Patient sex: F
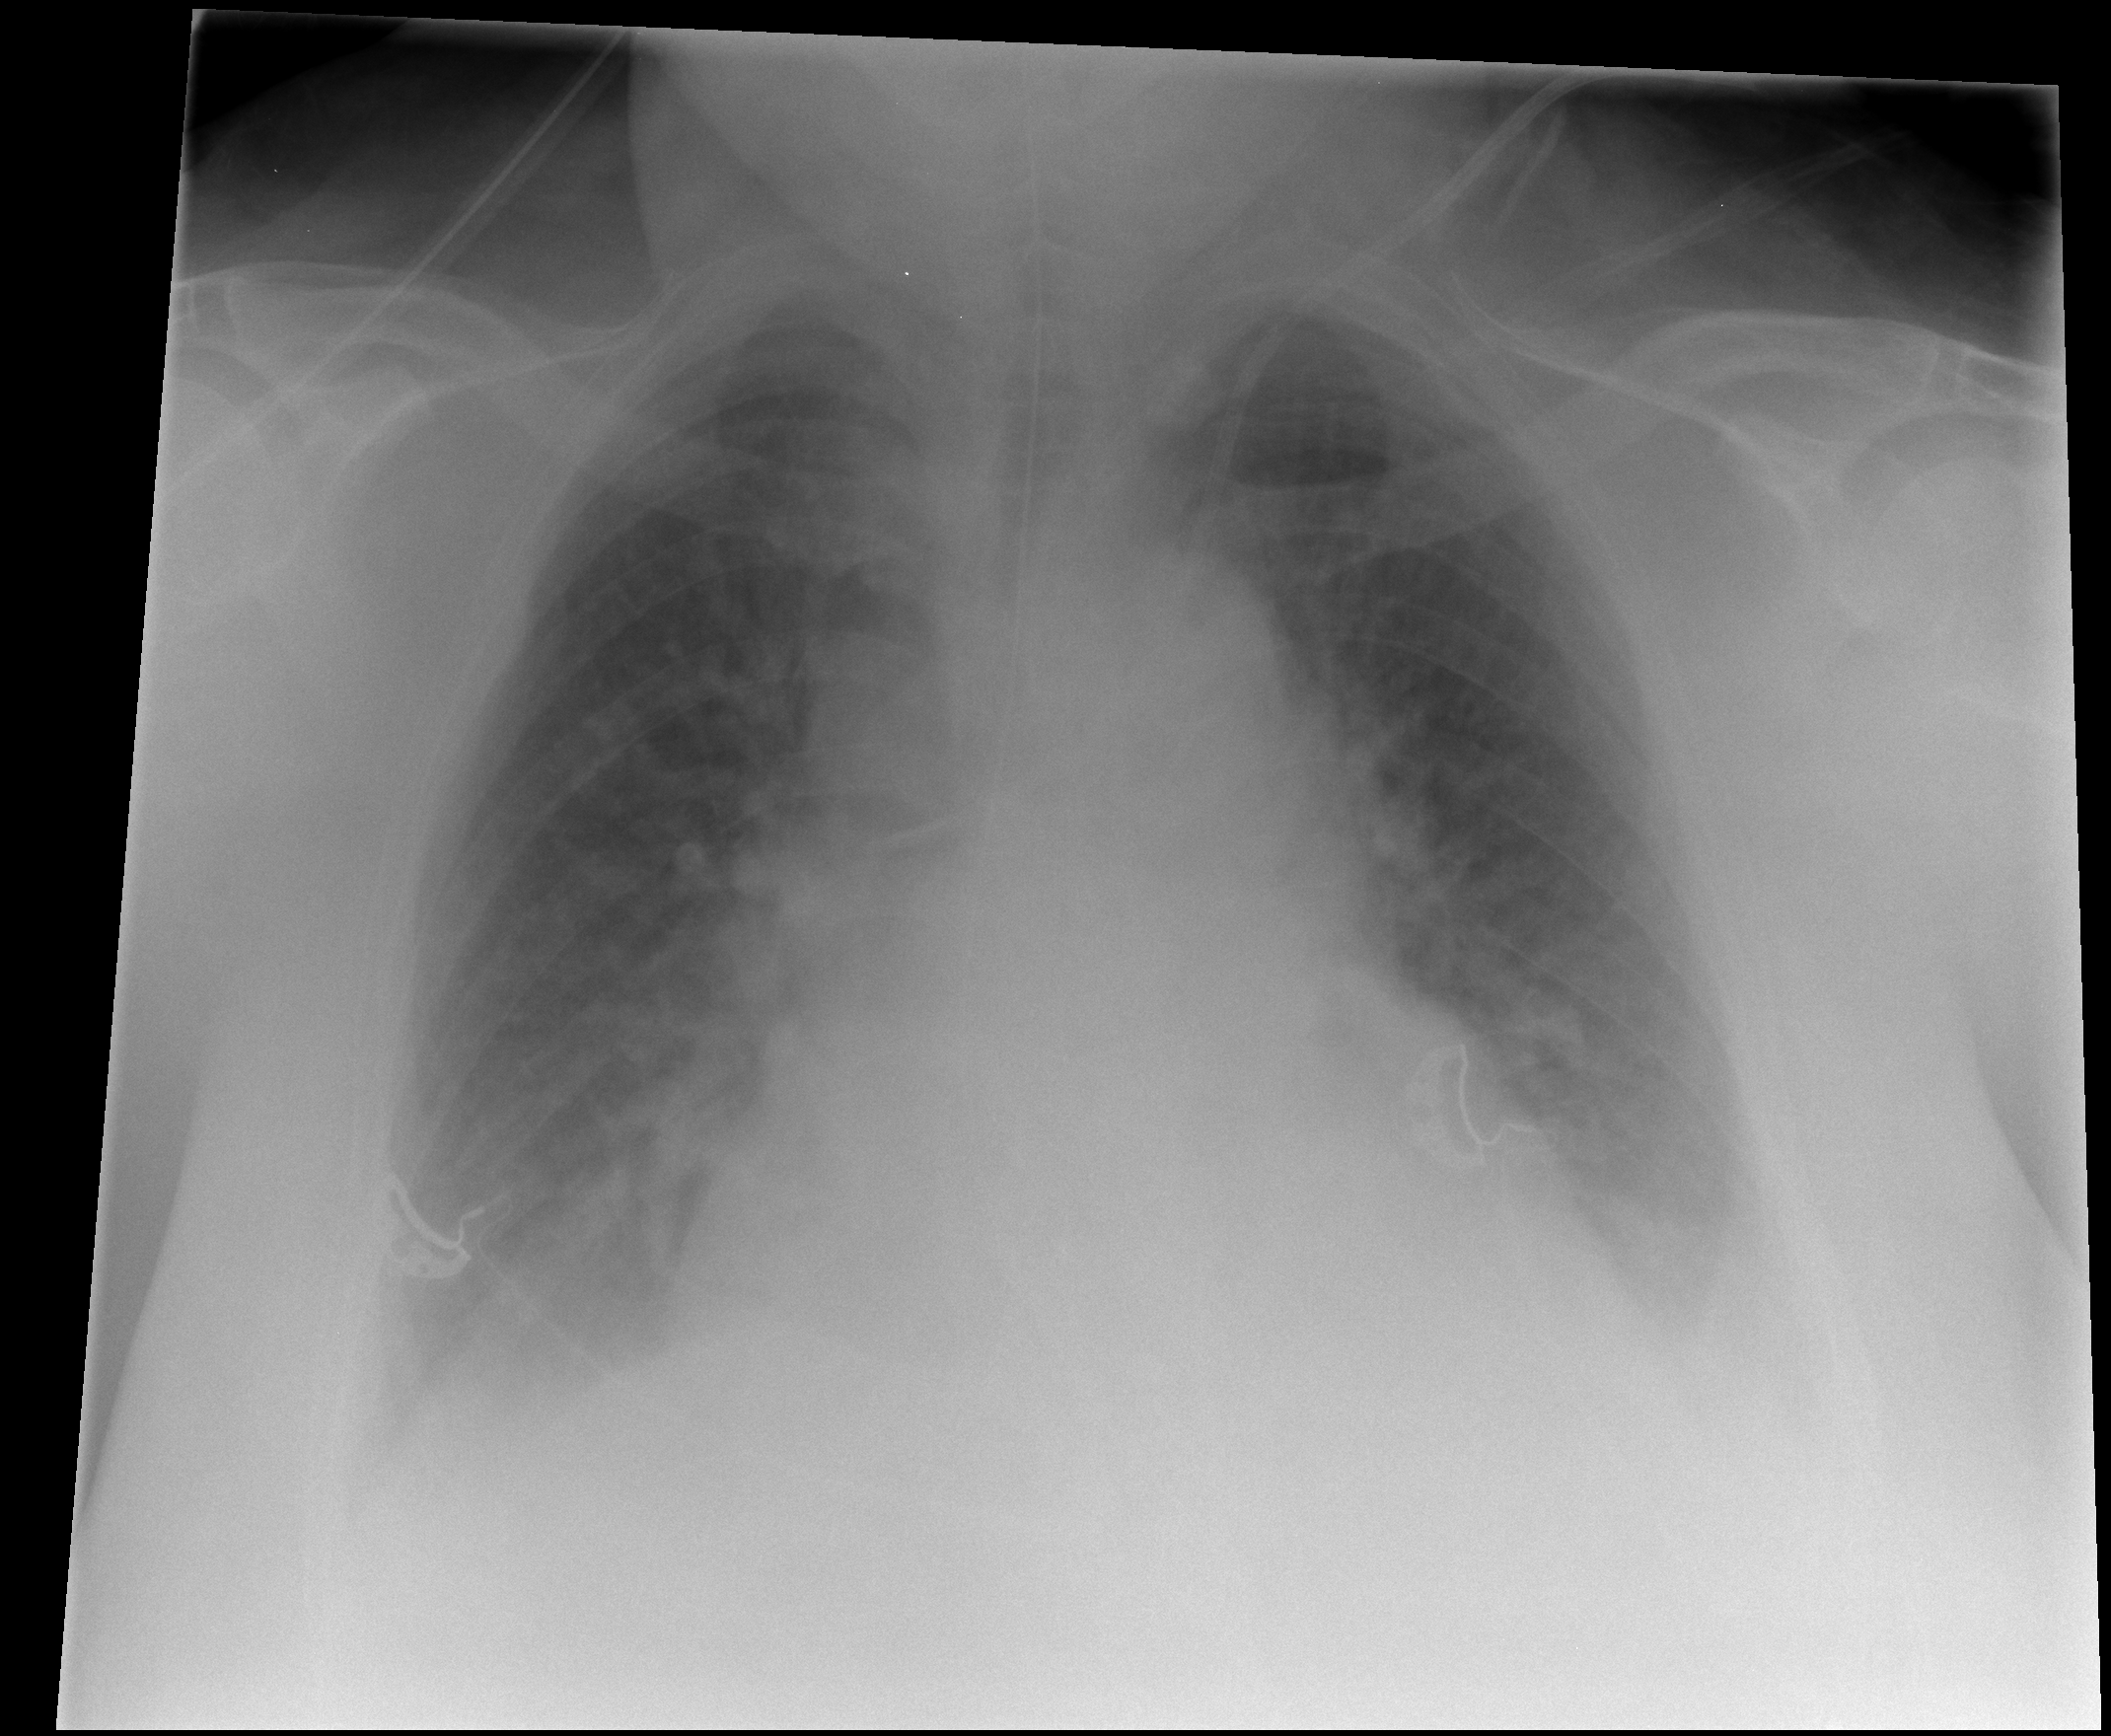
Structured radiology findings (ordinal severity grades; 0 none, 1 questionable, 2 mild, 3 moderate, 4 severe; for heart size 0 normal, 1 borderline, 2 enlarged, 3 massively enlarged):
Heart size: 2
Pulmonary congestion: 3
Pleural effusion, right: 2
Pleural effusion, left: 2
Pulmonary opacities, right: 0
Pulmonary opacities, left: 0
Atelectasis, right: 2
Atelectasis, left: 2